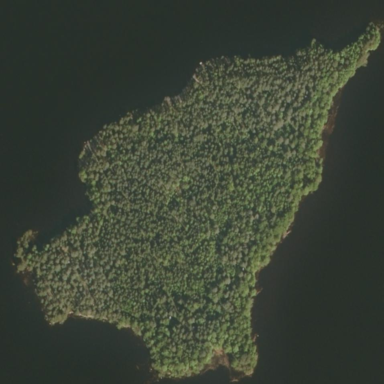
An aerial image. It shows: Island.